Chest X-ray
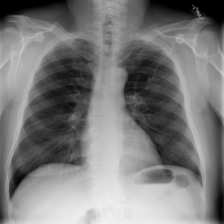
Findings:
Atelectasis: negative
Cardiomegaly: negative
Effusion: negative
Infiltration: negative
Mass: negative
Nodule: negative
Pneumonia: negative
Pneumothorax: negative
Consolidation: negative
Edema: negative
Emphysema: negative
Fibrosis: negative
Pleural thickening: negative
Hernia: negative